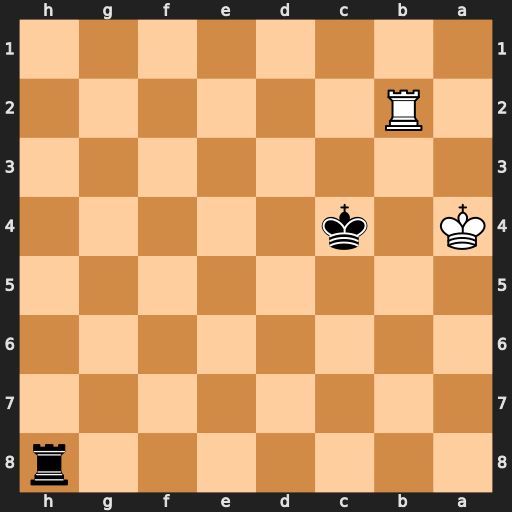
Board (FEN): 7r/8/8/8/K1k5/8/1R6/8
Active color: b
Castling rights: -
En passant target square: -
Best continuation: Ra8#